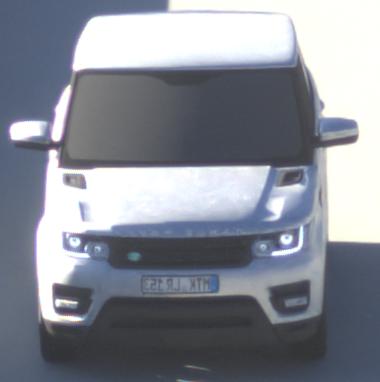
Make: Land Rover
Model: Range Rover Sport 5.0 V8 SC
Detailed model: Range Rover Sport (II)
Model produced from: 2013/09
Model produced until: 2015/07
Doors: 5
Color: white
Road condition: dry road
Daytime: sunrise or sunset
Contrast: medium contrast